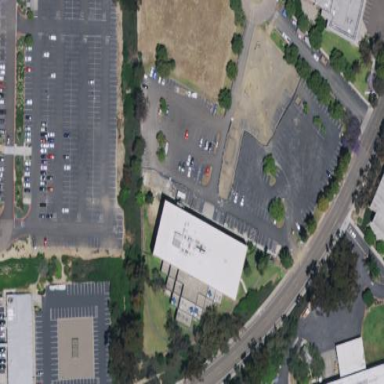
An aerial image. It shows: Industrial building.